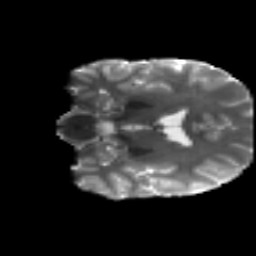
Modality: T2w
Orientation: coronal
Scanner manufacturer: siemens
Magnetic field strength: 3 T
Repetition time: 4.16 s
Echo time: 0.0806 s